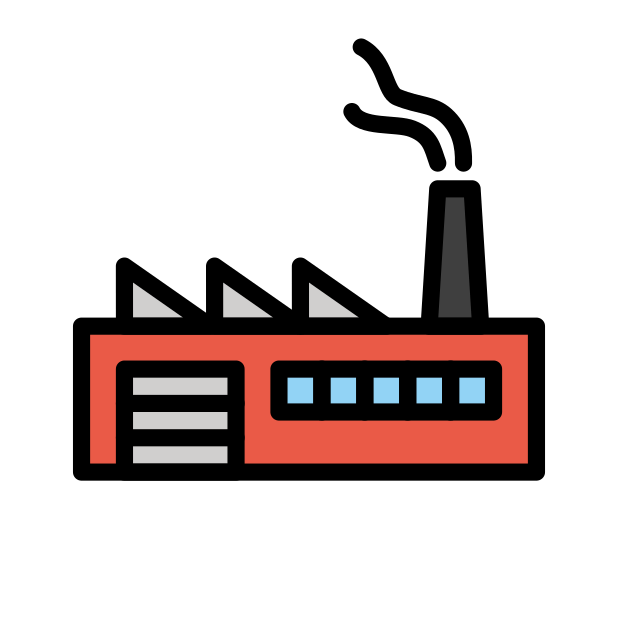
Emoji: 🏭
Name: factory
Unicode: 0x1f3ed